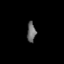
Tissue: lung
Cell type: Epithelial cells
Senescence score: 0.2227
Nuclear area (px): 170
Mean DAPI intensity: 107.329